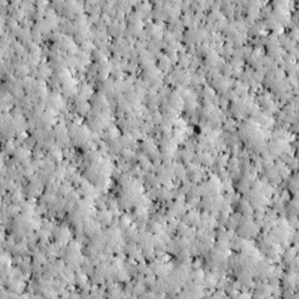
Label: non_frost